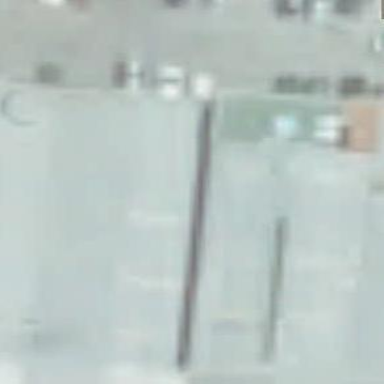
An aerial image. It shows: Industrial building.